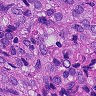
Metastatic tissue present: yes